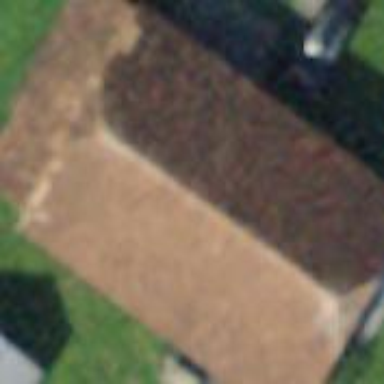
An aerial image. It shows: Barn.